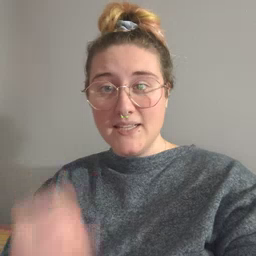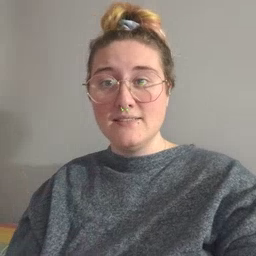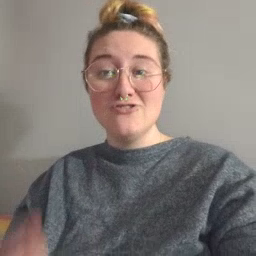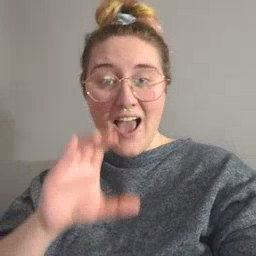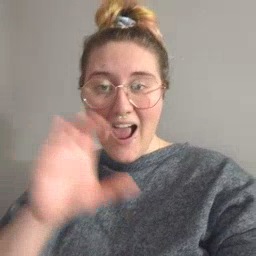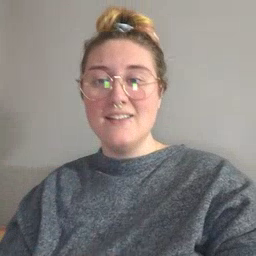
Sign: chocolate